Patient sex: M
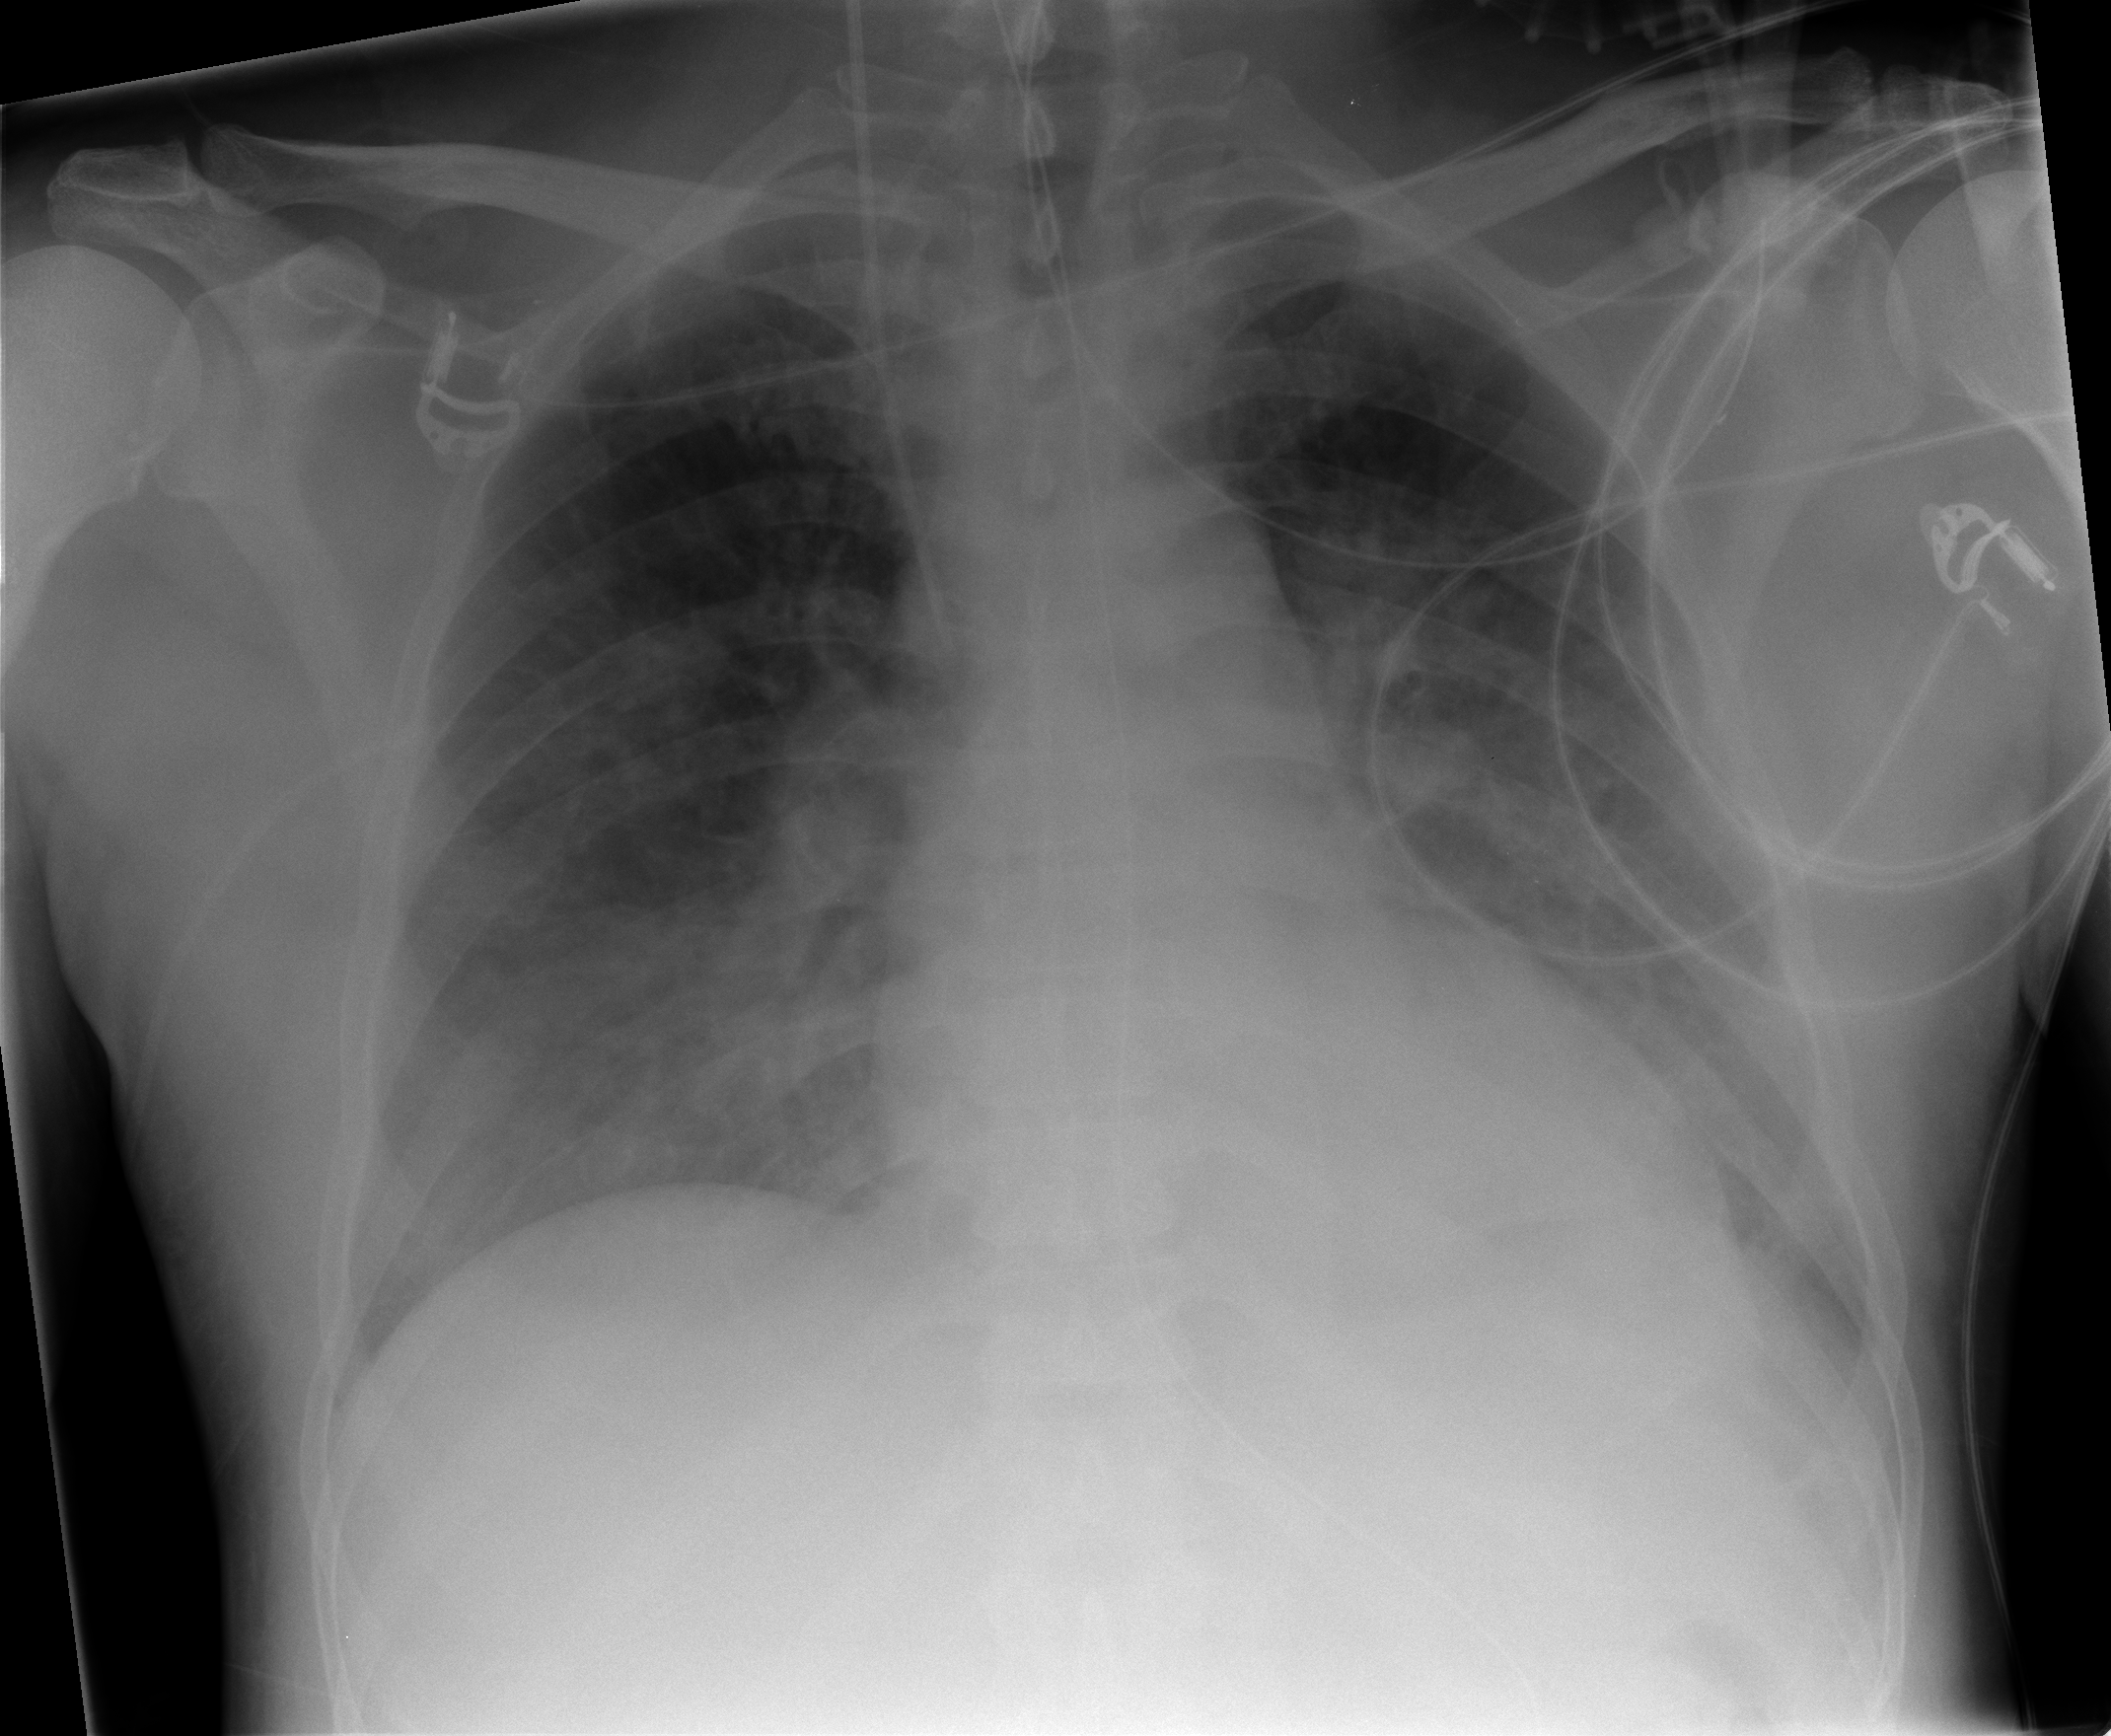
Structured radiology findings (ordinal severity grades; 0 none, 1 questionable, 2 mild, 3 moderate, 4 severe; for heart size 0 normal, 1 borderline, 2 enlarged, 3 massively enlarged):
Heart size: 0
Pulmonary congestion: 0
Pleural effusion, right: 2
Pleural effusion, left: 3
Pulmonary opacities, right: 0
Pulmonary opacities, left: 0
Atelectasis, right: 2
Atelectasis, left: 2